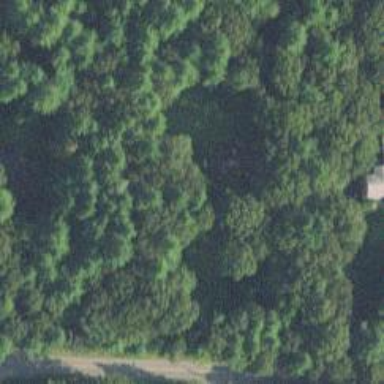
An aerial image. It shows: Mixed woodland with various types of leaves.